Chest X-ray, AP view. Patient: 61 years old, sex F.
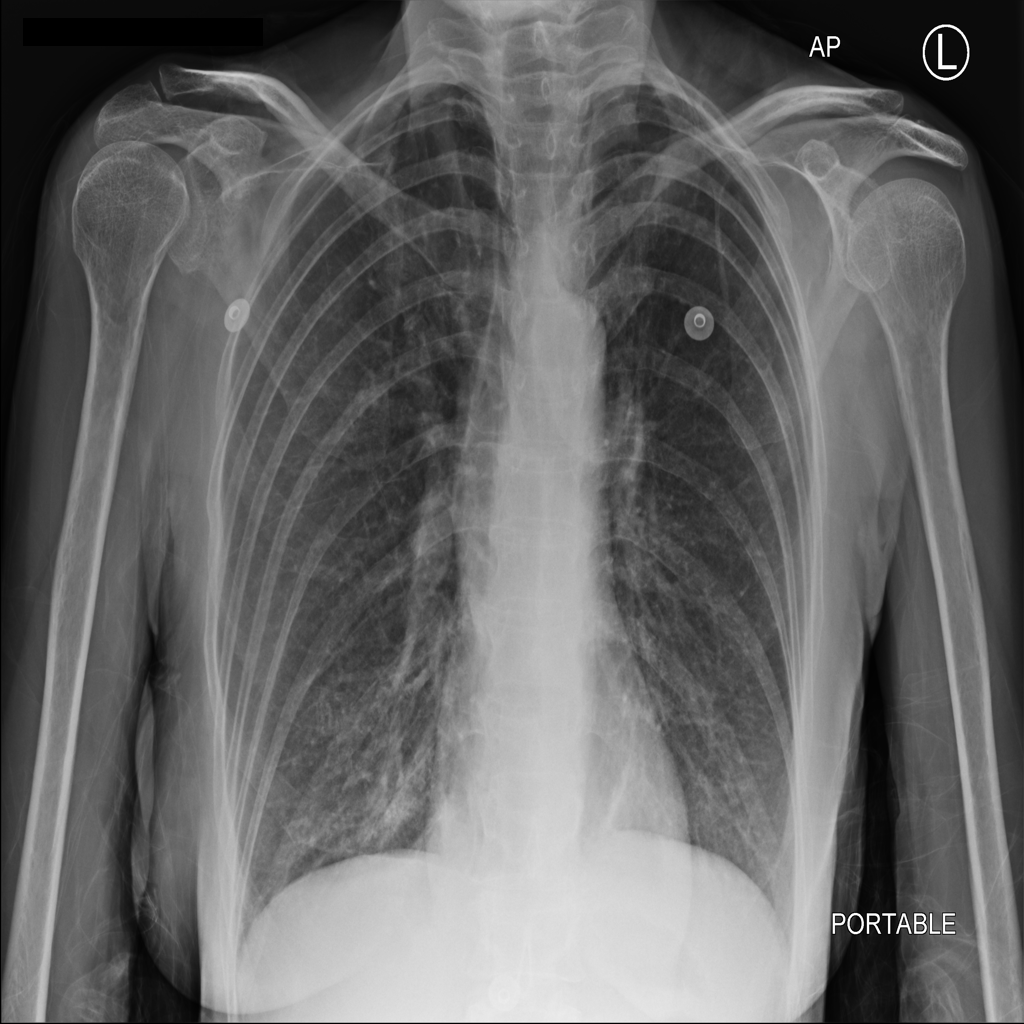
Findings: No Finding